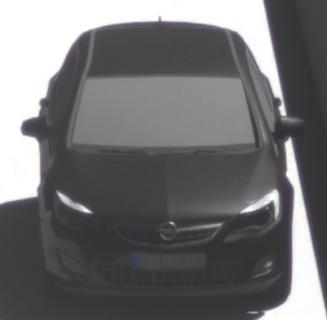
Make: Opel
Model: Astra 1.4 ecoFlex
Detailed model: Astra (J)
Model produced from: 2009/12
Model produced until: 2010/12
Doors: 5
Color: black
Road condition: dry road
Daytime: midday
Contrast: high contrast